Field crop: maize
Growth stage: 2
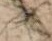
Species: salsola